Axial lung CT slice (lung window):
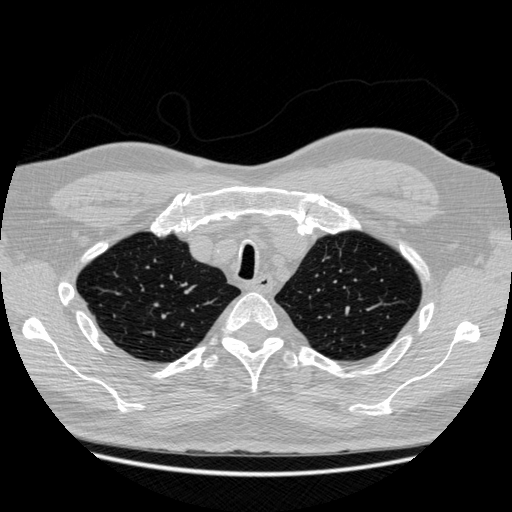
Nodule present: no